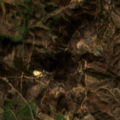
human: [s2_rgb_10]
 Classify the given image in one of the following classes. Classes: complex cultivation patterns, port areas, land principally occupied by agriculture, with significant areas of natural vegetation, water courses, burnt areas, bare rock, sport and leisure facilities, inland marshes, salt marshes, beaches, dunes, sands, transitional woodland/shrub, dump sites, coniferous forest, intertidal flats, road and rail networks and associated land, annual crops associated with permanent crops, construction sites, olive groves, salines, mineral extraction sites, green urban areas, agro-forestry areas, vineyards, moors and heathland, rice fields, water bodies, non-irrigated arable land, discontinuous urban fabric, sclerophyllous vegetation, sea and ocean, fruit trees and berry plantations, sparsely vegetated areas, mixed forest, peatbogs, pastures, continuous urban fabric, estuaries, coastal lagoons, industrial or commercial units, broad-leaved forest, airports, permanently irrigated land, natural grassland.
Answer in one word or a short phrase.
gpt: annual crops associated with permanent crops, complex cultivation patterns, broad-leaved forest, moors and heathland, transitional woodland/shrub